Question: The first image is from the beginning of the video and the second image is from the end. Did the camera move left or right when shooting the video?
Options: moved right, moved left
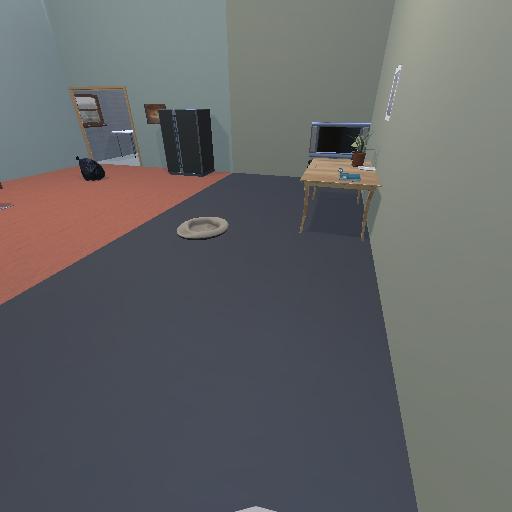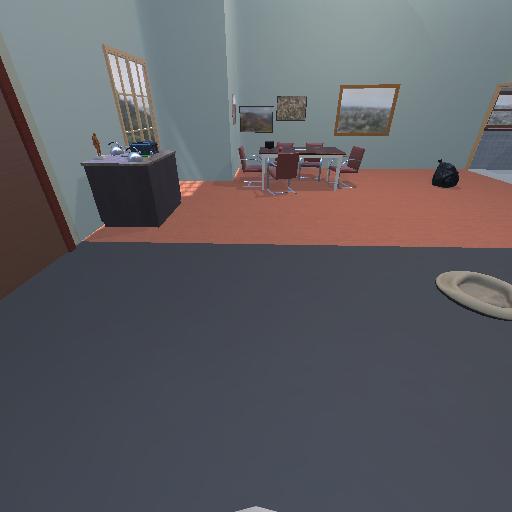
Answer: moved right